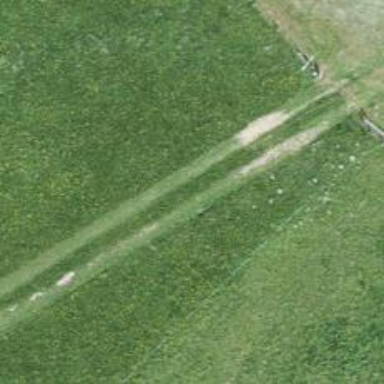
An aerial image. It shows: Track with very rough surface.